Question: I am trying to have a master file that contains data from 3 separate sheets. Each sheets has the same first 5 columns in order but 3 other columns are in different order in the 3 sheets. How can I combine the data when columns are located differently into one master file?

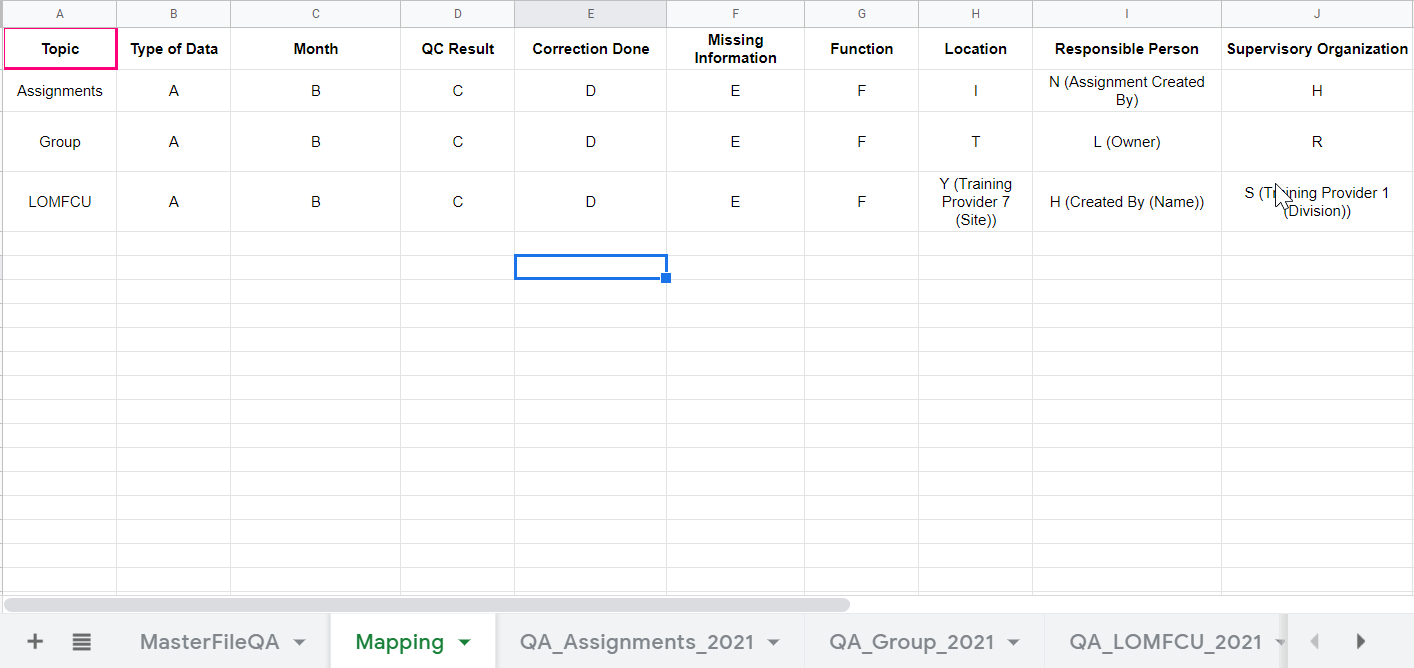
Answer: player0 already provided a great idea of how you will solve your issue. If you are doing it right, it should look like the formula below:
'''
=Query({
Query(QA_Assignments_2021!A2:AB, "select A,B,C,D,E,F,I,N,H");
Query(QA_Group_2021!A2:AB, "select A,B,C,D,E,F,T,L,R");
Query(QA_LOMFCU_2021!A2:AB, "select A,B,C,D,E,F,Y,H,S")
}, "where Col1 is not null")
'''
### Output:
<URL>
### Note:
- 'A2:AB''A2:N''A2:T''A2:Y'